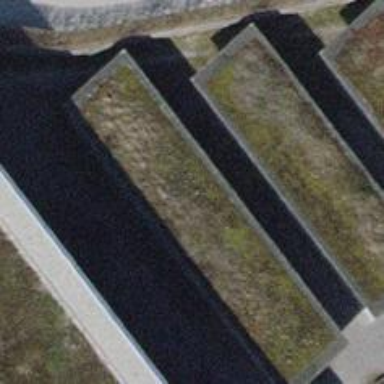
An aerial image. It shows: Flat concrete roof.